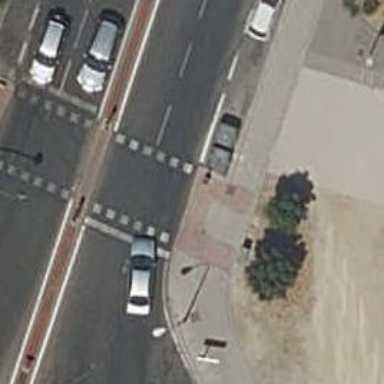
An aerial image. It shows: Road with traffic signals at the crossing.